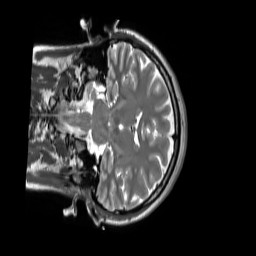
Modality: T2w
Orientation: coronal
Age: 31
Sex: female
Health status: ill
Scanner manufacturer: siemens
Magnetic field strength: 3 T
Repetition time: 2.8 s
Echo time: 0.326 s